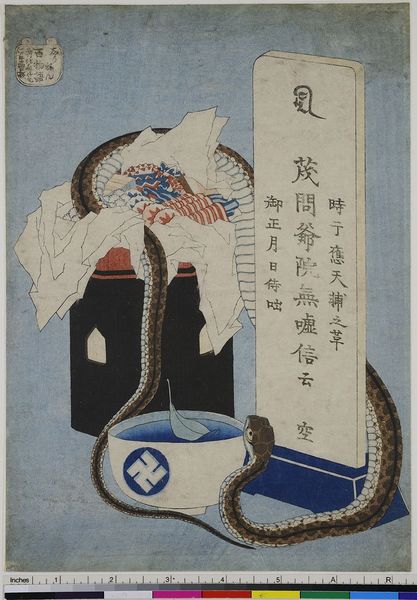
Titel: Besessenheit, aus der Serie: 100 Erzählungen
Künstler: Katsushika Hokusai
Standort: Hamburg
Institution: Museum für Kunst und Gewerbe Hamburg
Schlagwörter: symbol, zeichen, tod, holzschnitt, schrift, druckgraphik, druckgrafik, buchstaben, schlangen, zeit, farbholzschnitt, objekte, schicksal, schrifttafel, swastika, buddhismus, alphabet, hinduismus, fortuna, edo, reproduktionen, sorte, los, fato, druckerzeugnisse, totengedenken, ripa, jainismus, glück, fügung, phänomene, glückssymbol